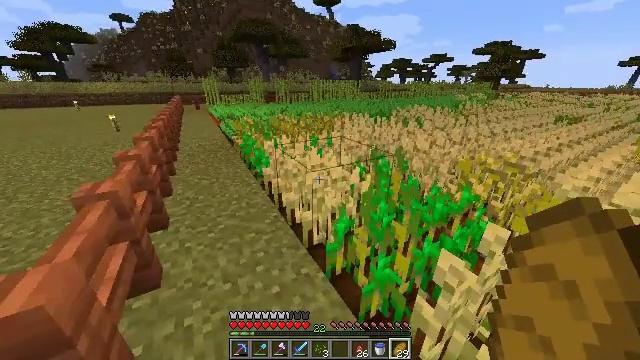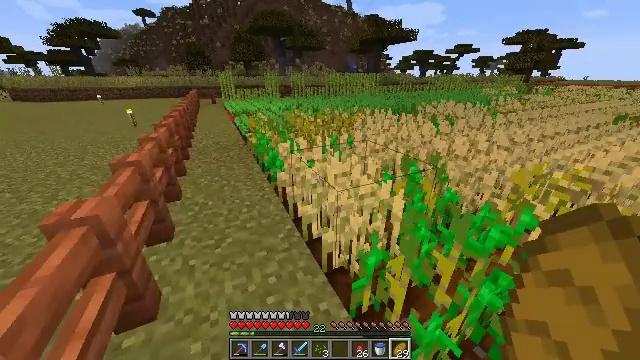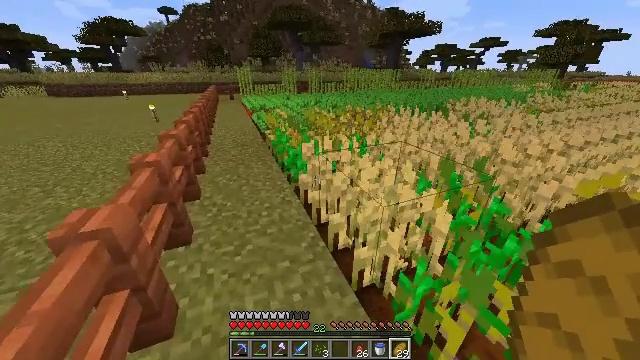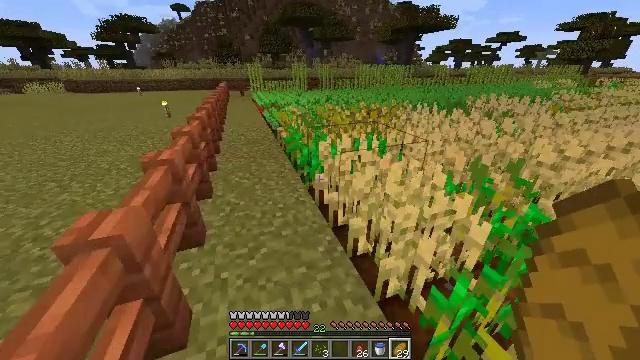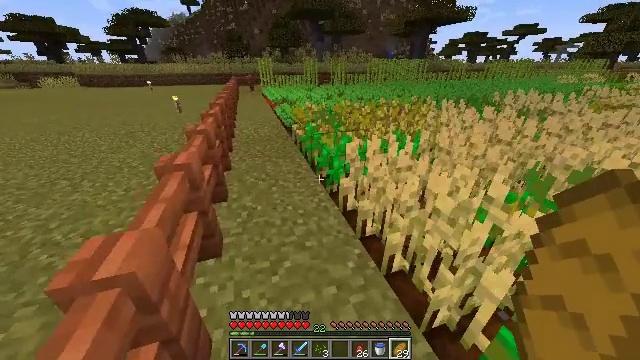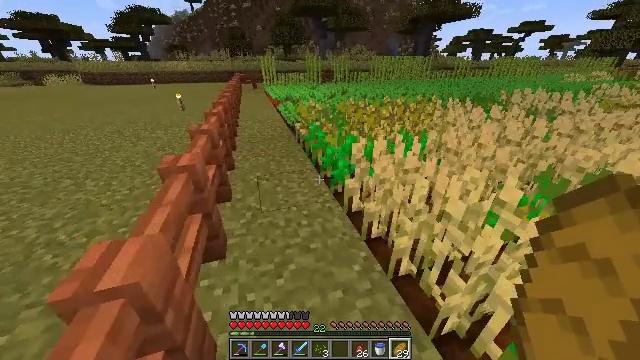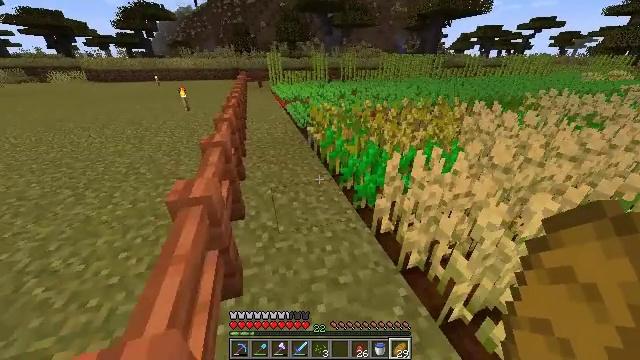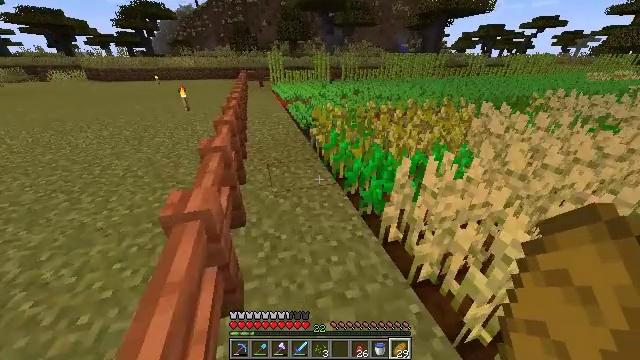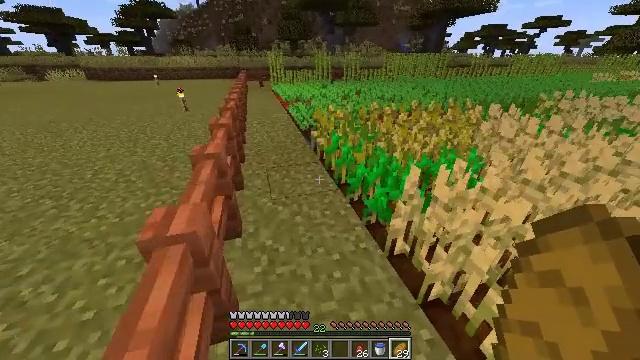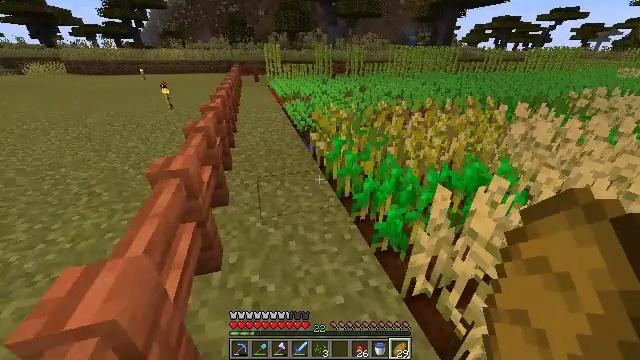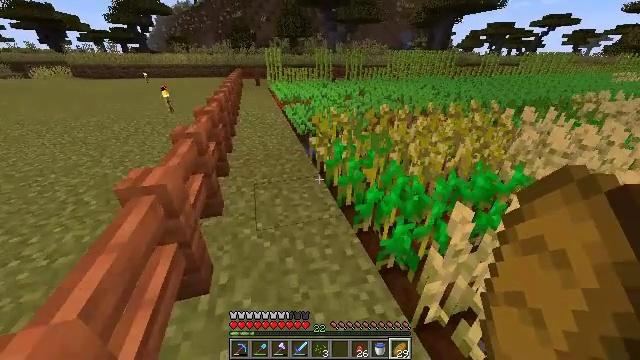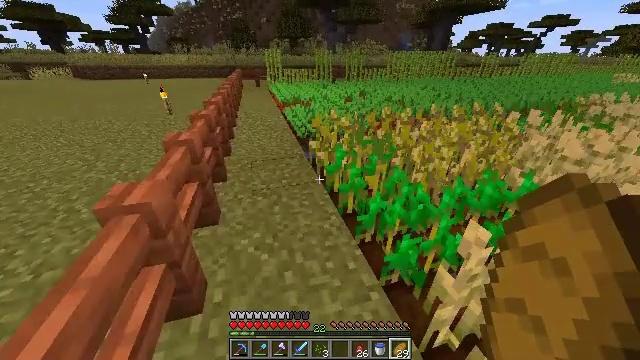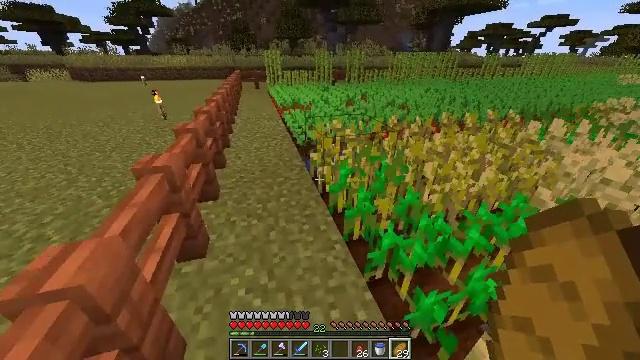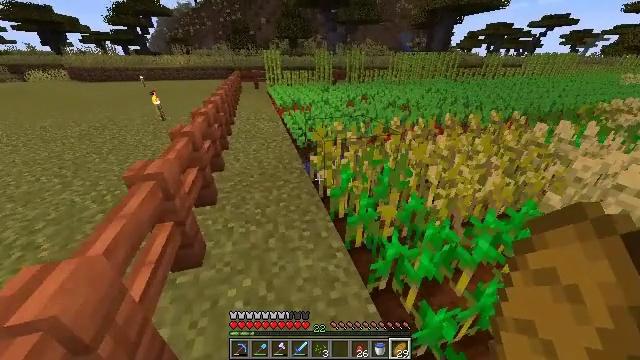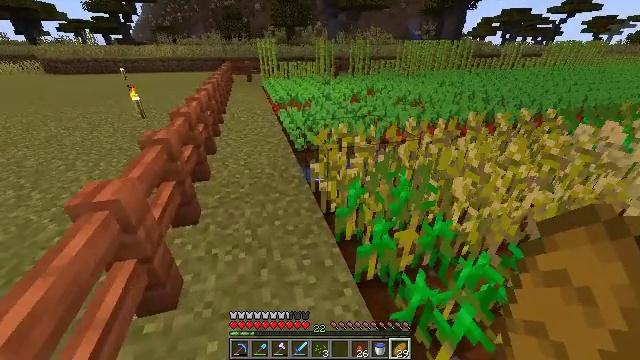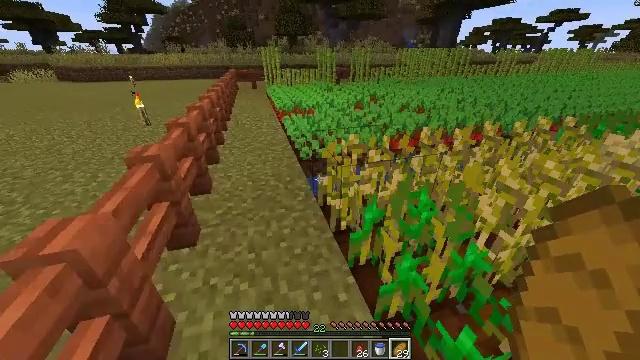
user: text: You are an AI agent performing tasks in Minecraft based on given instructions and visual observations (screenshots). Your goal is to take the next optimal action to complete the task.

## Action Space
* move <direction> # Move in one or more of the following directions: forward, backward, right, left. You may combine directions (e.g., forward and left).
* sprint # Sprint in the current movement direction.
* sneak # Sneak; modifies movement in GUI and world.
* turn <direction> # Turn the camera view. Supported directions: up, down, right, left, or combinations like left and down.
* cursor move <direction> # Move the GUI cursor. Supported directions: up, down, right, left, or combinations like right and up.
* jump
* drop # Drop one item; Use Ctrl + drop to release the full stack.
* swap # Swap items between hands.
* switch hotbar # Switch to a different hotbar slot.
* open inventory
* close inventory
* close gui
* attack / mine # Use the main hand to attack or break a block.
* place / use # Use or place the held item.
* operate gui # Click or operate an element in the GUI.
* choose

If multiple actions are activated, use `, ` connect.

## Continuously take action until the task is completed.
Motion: motion action
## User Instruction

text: Gather beetroots by breaking the plants.
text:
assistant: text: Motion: move forward and move left, sprint, turn left and down
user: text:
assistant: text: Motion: move forward and move left, sprint, turn left and down
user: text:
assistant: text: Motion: move forward and move left, sprint, turn left
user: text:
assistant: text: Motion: move forward and move left, sprint, turn left and down
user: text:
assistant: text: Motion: move forward and move left, sprint
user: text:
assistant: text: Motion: move forward and move left, sprint
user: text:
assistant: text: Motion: move forward, sprint
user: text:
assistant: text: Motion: move forward, sprint
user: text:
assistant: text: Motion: move forward, sprint
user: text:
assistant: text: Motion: move forward, sprint
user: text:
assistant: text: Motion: move forward, sprint
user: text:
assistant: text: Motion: move forward, sprint
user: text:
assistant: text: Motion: move forward, sprint
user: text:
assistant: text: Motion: move forward, sprint
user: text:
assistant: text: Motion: move forward and move left, sprint
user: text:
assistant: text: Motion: move forward and move left, sprint
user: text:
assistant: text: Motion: move forward and move left, sprint
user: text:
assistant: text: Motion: move forward and move left, sprint
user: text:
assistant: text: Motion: move forward and move left, sprint, turn down
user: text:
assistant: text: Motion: move forward, sprint
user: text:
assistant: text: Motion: move forward, sprint
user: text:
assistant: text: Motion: move forward, sprint
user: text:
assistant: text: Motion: move forward, sprint
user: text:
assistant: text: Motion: move forward, sprint
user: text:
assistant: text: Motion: move forward, sprint
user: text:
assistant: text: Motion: move forward, sprint, turn right
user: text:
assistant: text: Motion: move forward and move left, sprint
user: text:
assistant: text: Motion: move forward and move left, sprint, turn right
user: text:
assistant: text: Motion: move forward and move left, sprint, turn right
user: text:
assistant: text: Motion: move forward and move left, sprint, turn right